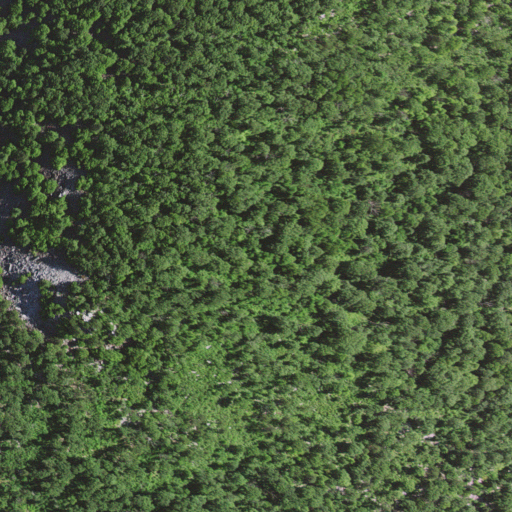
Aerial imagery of mountain in Virginia named Duncan Knob containing deciduous forest, pasture, and mixed forest